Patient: sex F, age 57
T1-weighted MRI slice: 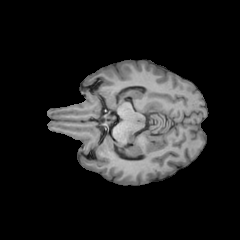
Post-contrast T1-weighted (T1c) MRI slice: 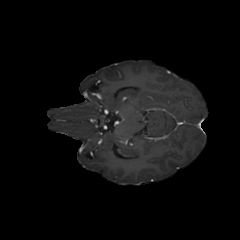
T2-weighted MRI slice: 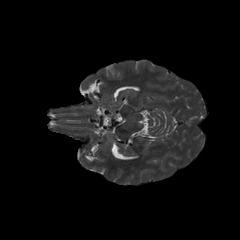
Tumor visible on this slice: no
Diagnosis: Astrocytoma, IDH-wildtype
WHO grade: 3